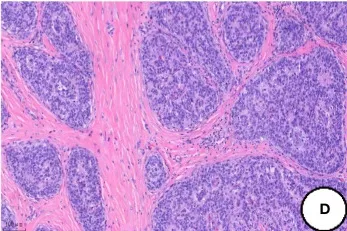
Histological findings of the tumor. The tumor cells are arranged in nets and cords in the the epithelioid regions. Magnificationx200 in C.
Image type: pathology (h&e)